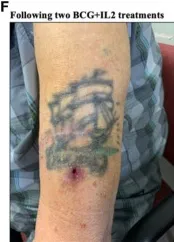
Representative clinical course of a case of a complete responder, patient #2. (F) Photo of the lesion following two BCG treatments, showing the typical ulceration seen with BCG injection.
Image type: medical_photograph (skin_photograph)